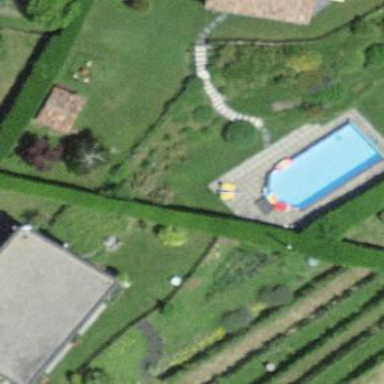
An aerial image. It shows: Swimming pool located in leisure land.